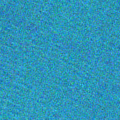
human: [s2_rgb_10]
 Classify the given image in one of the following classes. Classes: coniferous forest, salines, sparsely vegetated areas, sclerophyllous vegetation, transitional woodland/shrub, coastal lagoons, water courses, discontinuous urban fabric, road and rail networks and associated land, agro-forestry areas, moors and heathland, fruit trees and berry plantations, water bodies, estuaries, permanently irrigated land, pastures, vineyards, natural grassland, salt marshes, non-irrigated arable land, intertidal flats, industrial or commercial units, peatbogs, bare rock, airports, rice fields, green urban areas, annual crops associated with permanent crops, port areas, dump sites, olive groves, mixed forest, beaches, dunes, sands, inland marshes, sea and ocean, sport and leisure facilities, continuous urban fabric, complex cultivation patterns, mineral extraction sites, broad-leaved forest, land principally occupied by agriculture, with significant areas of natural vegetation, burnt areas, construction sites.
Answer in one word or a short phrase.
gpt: sea and ocean